Question: Count the number of objects in the diagram.
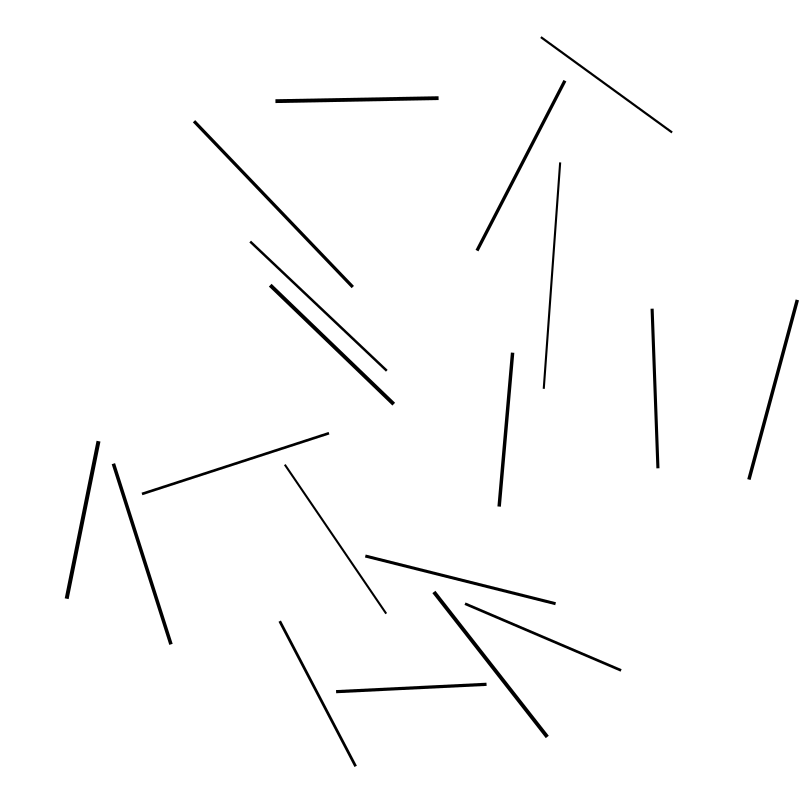
Answer: 19